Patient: sex F, age 57
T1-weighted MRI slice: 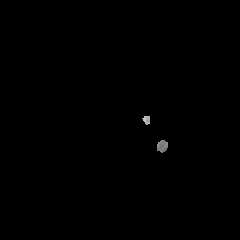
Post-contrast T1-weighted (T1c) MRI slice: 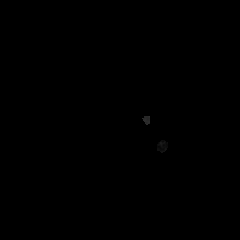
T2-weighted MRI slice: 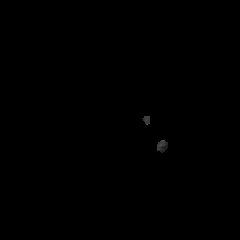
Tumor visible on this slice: no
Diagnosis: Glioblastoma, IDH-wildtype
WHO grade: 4